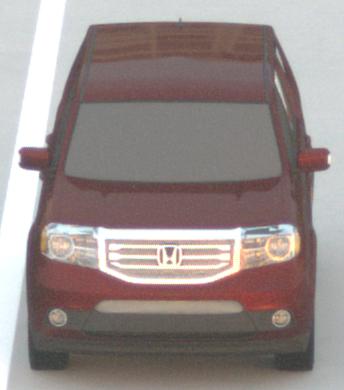
Make: Honda
Model: Pilot
Detailed model: Gen. 2 Facelift
Model produced from: 2012
Model produced until: 2015
Doors: 5
Color: red
Road condition: dry road
Daytime: sunrise or sunset
Contrast: medium contrast